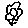
Label: flower